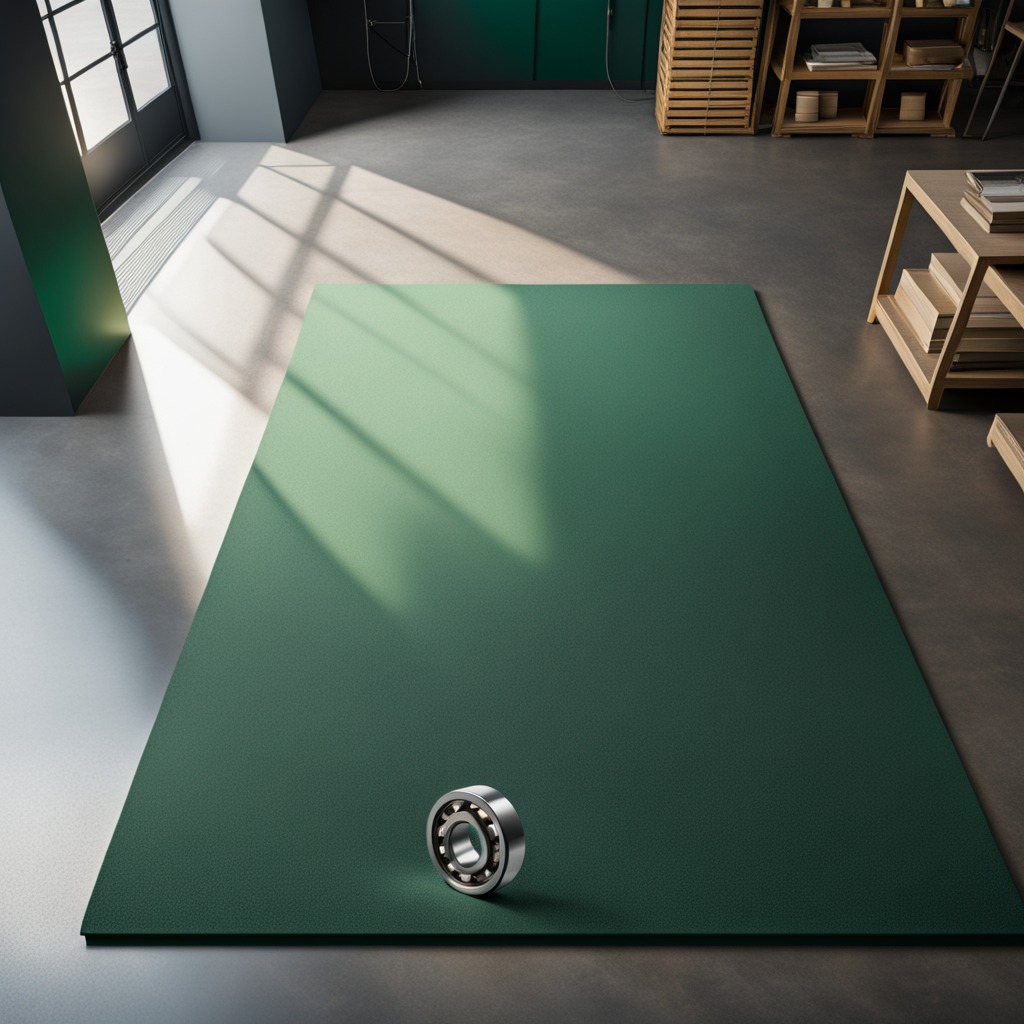
A metal ball bearing is lying on the clean granite tabletop.